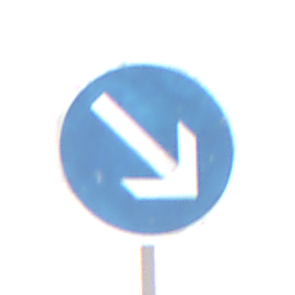
Verkehrszeichen: VorgeschriebeneVorbeifahrtRechts
Umgebung: Outdoor, Nature
Tageszeit: Night
Wetter: Clear
Licht: Natural
Jahreszeit: NotSpecified
Kontrast: HighContrast